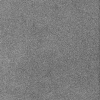
Atmospheric dust classification: dusty